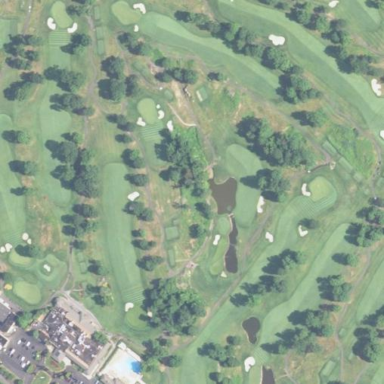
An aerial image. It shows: Golf course.